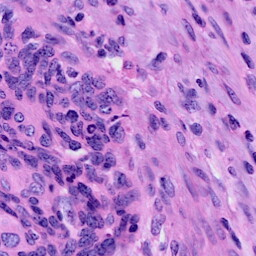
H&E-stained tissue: Cervix